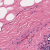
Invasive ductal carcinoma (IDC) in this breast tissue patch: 0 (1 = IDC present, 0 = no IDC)